Question: I am trying to make a fading effect on my splash screen, on a WPF application.
The Opacity of the image object is initially 0. This code would modify the Opacity from 0 (min) to 1 (max), but the line img_waves.Opacity just doesn't work. The image opacity remains 0.
'''
private void Splash_ContentRendered(object sender, EventArgs e)
{
System.Threading.Thread.Sleep(3000);
for (double x = 0; x<=1; x+=0.01d)
{
System.Threading.Thread.Sleep(15);
//MessageBox.Show(x.ToString());
img_waves.Opacity = x;
}
this.Close();
}
'''
But, if I activate the line 'MessageBox.Show(x.ToString());'
as you can see on this image:
The code works, but I have to keep clicking on the message boxes.
My ask is: Why? Why doesn't work without the MessageBox.Show?
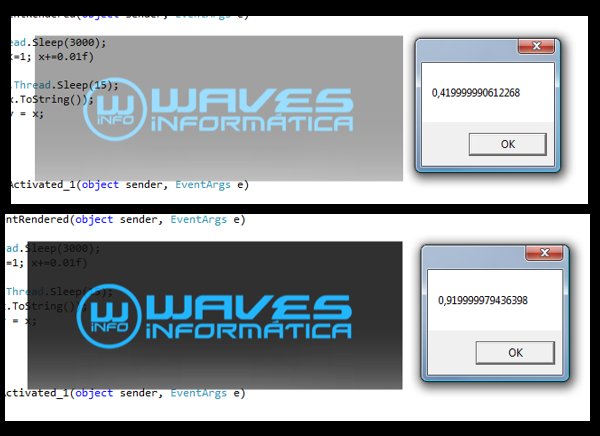
Answer: Whilst I agree with @Luaan explanation as to why as an alternative solution to your loop you can use 'Storyboard' with 'DoubleAnimation' on 'Opacity' property
'''
private void Splash_ContentRendered(object sender, EventArgs e)
{
var sb = new Storyboard();
var da = new DoubleAnimation(0, 1, new Duration(TimeSpan.FromSeconds(1.5)));
da.BeginTime = TimeSpan.FromSeconds(3);
Storyboard.SetTargetProperty(da, new PropertyPath("Opacity"));
Storyboard.SetTarget(da, img_waves);
sb.Children.Add(da);
sb.Completed += (s1, e1) => this.Close();
sb.Begin();
}
'''